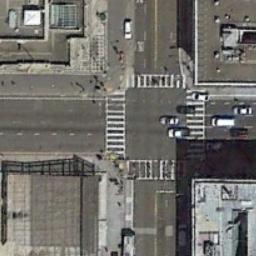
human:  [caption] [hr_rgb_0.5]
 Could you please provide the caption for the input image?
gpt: An intersection with sparse traffic located in a commercial area .

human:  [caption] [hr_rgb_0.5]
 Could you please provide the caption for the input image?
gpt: There are several cars at the intersection .

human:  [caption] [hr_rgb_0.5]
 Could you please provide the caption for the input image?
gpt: There are several moving vehicles on the road at the intersection, And there are many buildings around the intersection .

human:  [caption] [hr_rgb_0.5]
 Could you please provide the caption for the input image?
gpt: There is a red house near the crossroads .

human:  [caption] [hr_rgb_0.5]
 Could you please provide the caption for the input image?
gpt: There are some buildings around the intersection with white crosswalks .